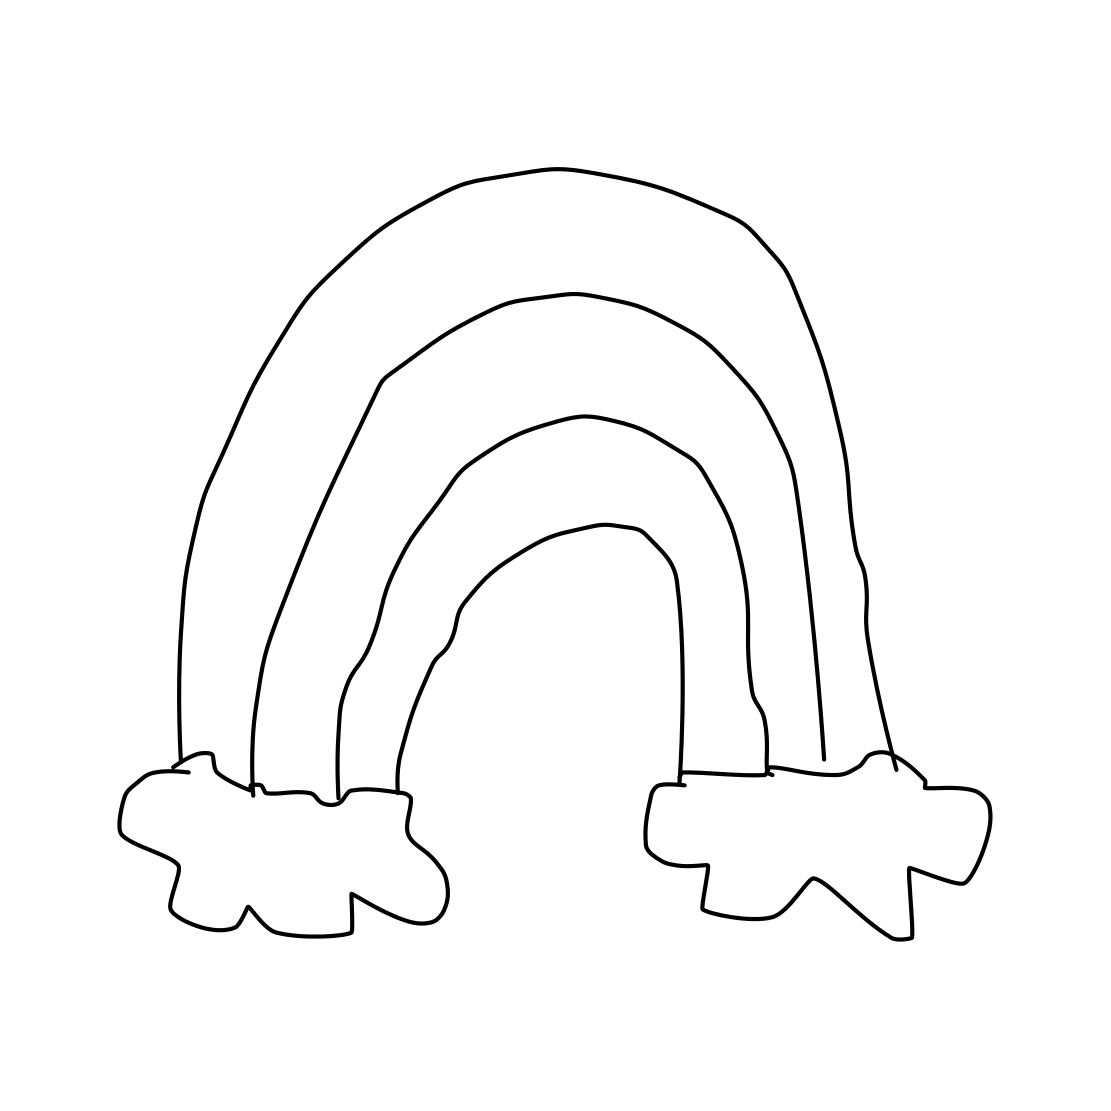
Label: rainbow